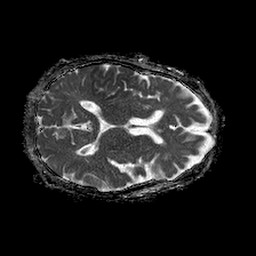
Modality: ADC
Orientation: axial
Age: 69
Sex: female
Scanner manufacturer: philips
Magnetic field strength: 1.5 T
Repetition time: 4.6 s
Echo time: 0.08631 s